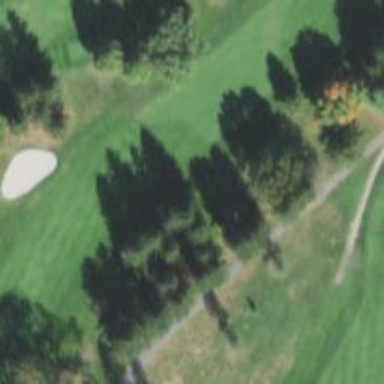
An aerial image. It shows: Golf fairway surrounded by grass.